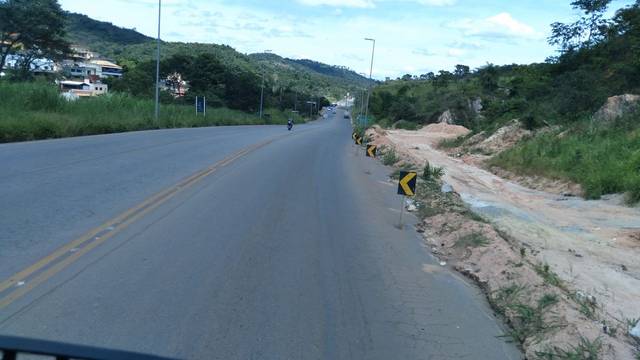
Region: Brazil
Coordinates: -19.877, -43.862